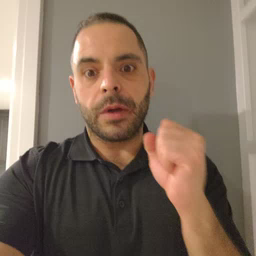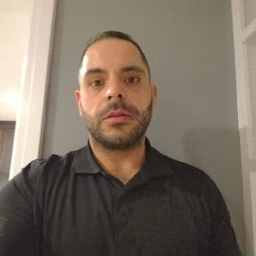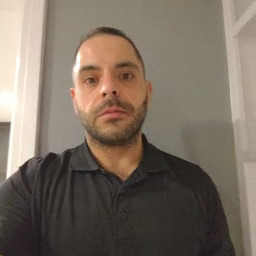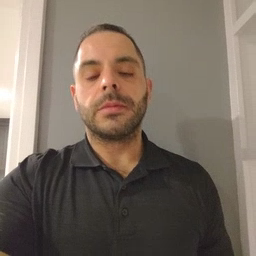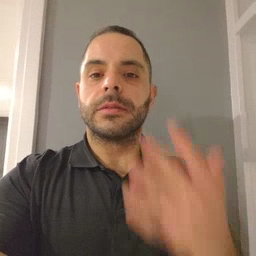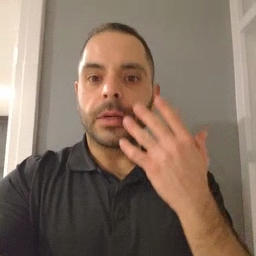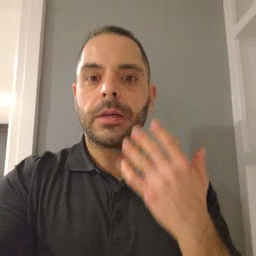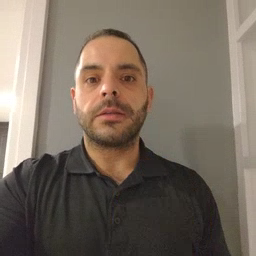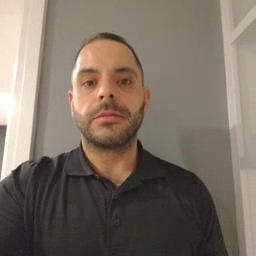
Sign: sad